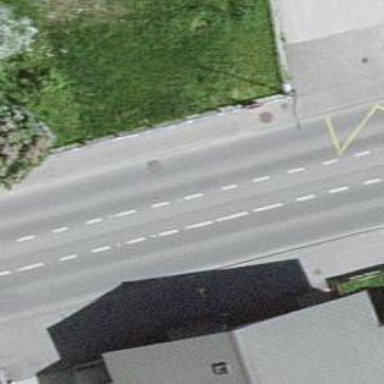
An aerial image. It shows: Bus stop with platform for public transport.